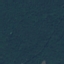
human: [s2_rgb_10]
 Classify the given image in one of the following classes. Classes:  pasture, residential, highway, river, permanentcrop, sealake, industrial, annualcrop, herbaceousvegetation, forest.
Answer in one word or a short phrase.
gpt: Forest